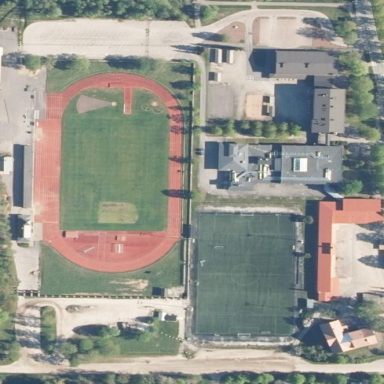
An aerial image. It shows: Grass pitch designated for soccer.